Question: I'm trying to list each teams ratio of matches lost from total matches played.
I've tried the following but it doesn't seem to work:
'''
select teams.name as Name,
Lost
from teams
join matches on teams.name in (matches.home, matches.away)
group by teams.name
having (1 - (matches.winner / (count (matches.home) + count (matches.away)))) as Lost;
'''
Is the problem with the way I wrote the function in the last line?
Relational diagram for reference:

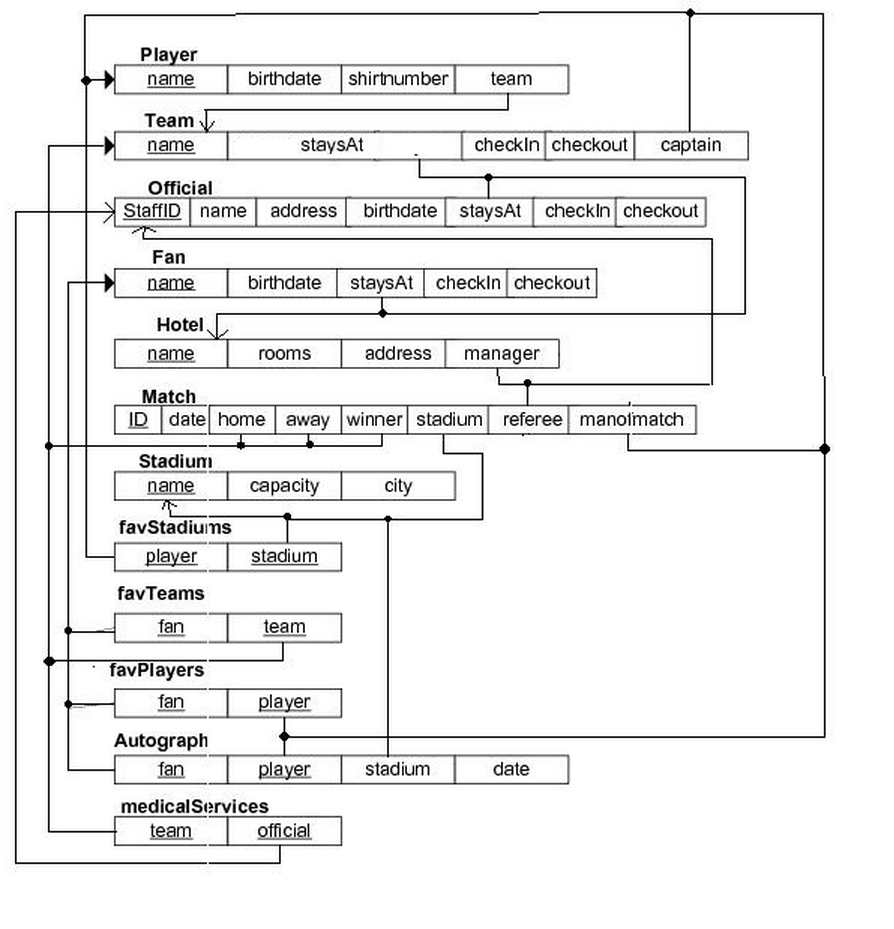
Answer: The 'HAVING' clause is used to filter the resultset after any grouping has occured, not to define functions.
You need to write all the logic for the columns that you need returned within the SELECT clause.
'''
SELECT T.NAME
,COUNT(M.*) AS MATCHES_PLAYED
,SUM(CASE WHEN M.WINNER = T.NAME THEN 1 ELSE 0 END) AS WINS
,SUM(CASE WHEN M.WINNER = T.NAME THEN 0 ELSE 1 END) AS LOSSES
,SUM(CASE WHEN M.WINNER = T.NAME THEN 1 ELSE 0 END)/COUNT(M.*) AS WIN_PERCENT
,SUM(CASE WHEN M.WINNER = T.NAME THEN 0 ELSE 1 END)/COUNT(M.*) AS LOSS_PERCENT
FROM TEAMS T
INNER JOIN
MATCHES M
ON T.NAME = M.HOME
OR T.NAME = M.AWAY
GROUP BY
T.NAME
'''